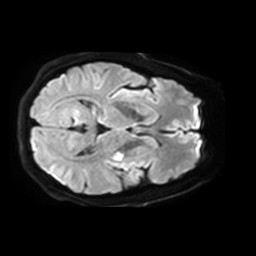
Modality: TRACE
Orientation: axial
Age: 55
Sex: male
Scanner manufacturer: philips
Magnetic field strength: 3 T
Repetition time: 3.929 s
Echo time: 0.05989 s